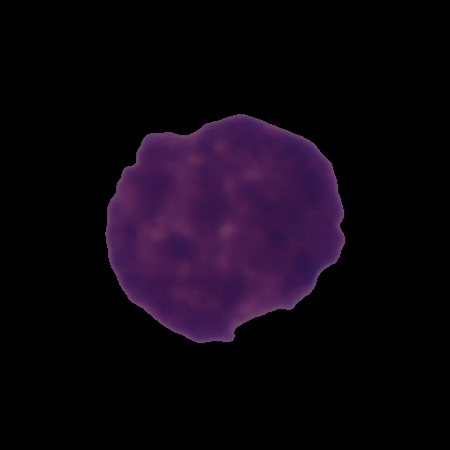
Label: cancer